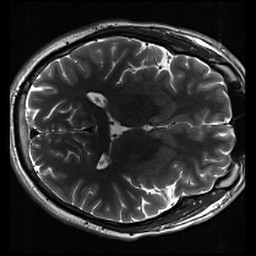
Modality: inplaneT2
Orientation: axial